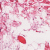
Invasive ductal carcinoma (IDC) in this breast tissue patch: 0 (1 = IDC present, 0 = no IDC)